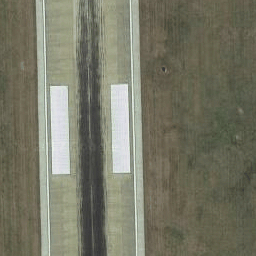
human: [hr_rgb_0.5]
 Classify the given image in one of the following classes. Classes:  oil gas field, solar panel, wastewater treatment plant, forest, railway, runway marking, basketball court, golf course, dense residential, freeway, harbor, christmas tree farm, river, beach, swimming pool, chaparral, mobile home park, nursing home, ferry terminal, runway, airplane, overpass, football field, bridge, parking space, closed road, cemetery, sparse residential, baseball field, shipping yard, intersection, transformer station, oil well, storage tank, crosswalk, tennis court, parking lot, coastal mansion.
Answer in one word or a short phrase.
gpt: runway